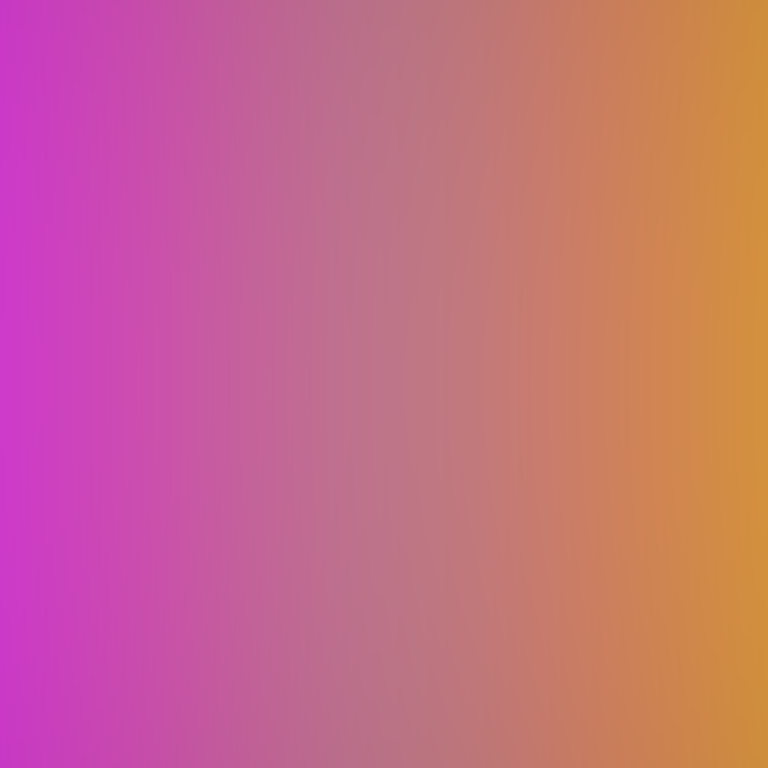
Abstract light effect, smooth gradient from violet to golden yellow, serene atmosphere, soft glow, no room, no furniture, no objects.